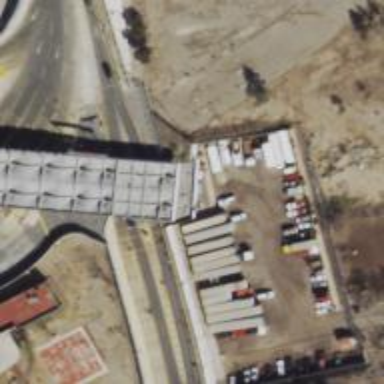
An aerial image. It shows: Border control barrier.